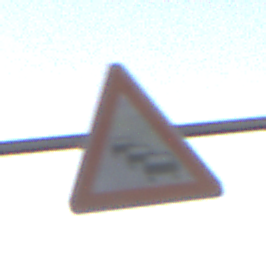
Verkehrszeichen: Stau
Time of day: SunriseSunset
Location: Outdoor (Nature)
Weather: Clear
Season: NotSpecified
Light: Natural